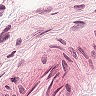
Metastatic tissue present: no